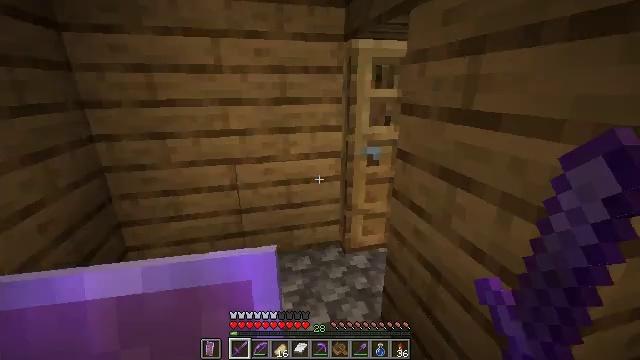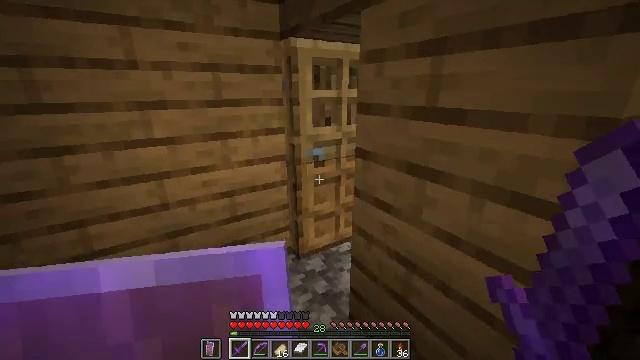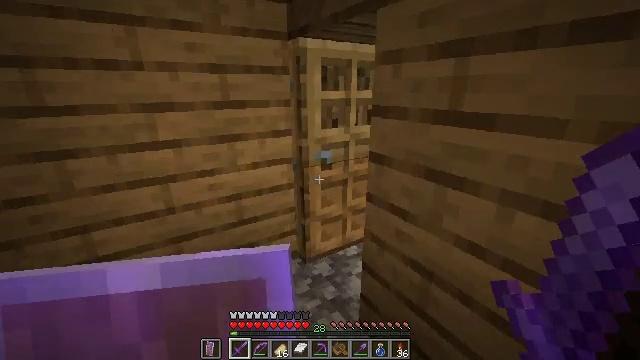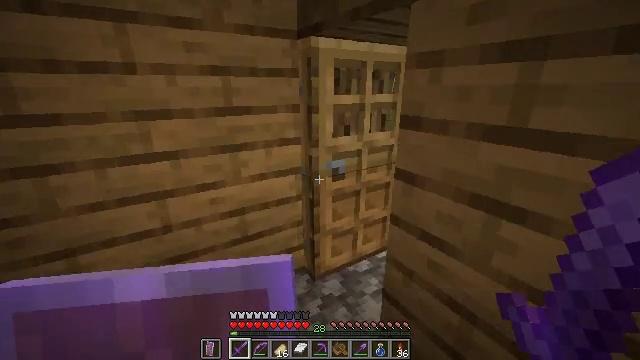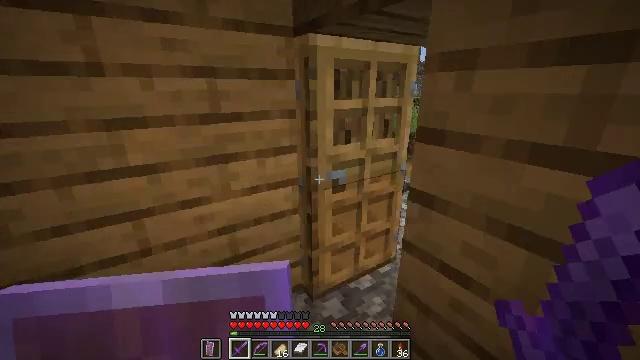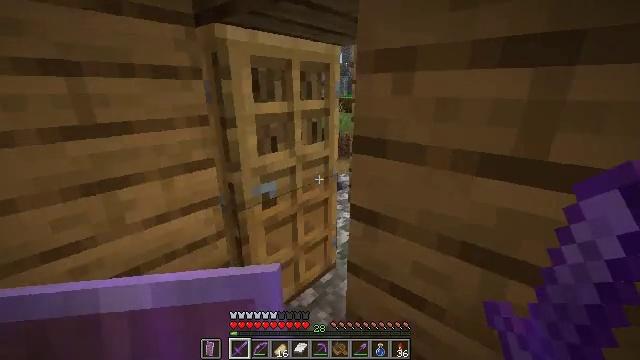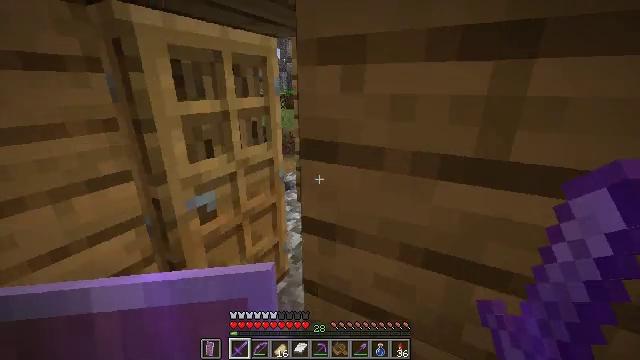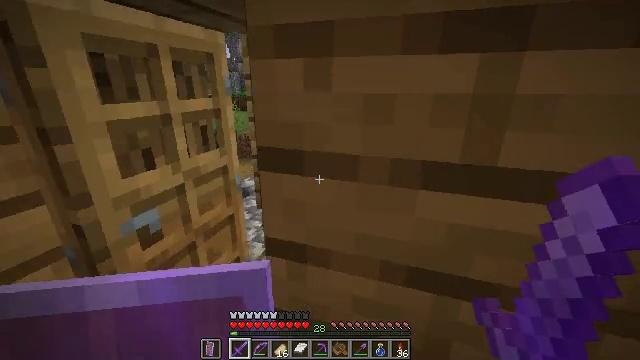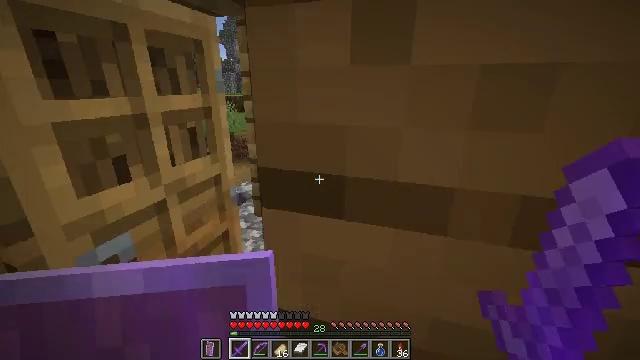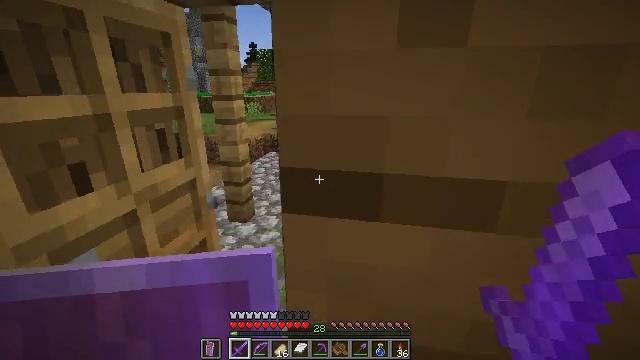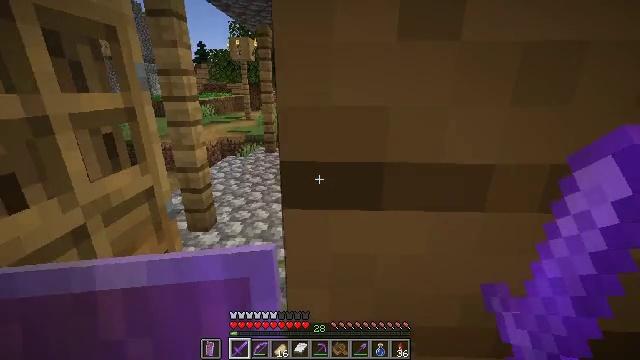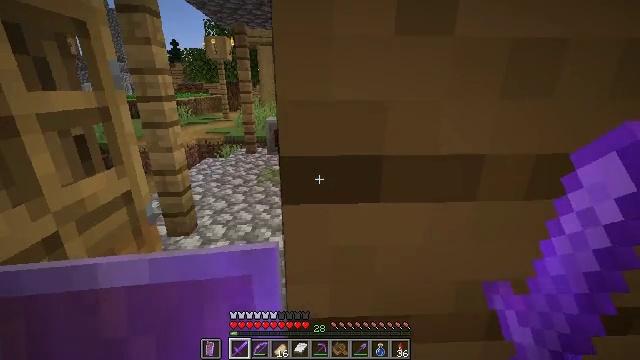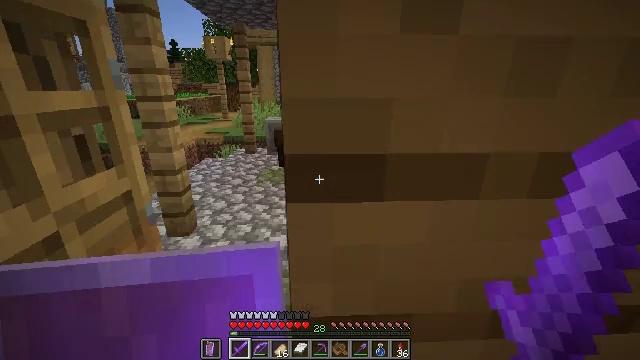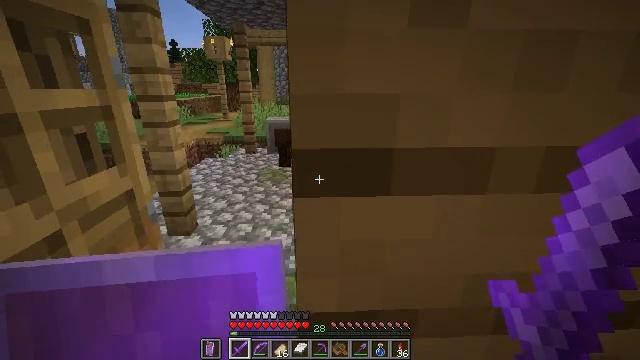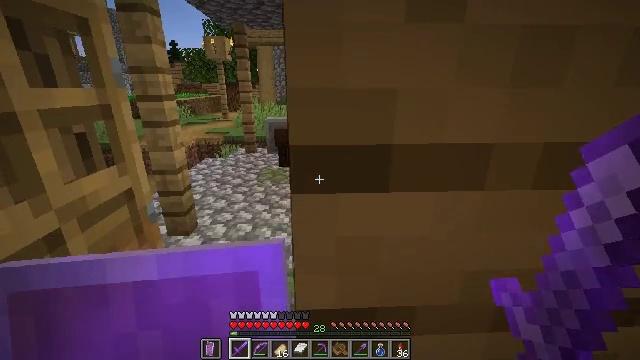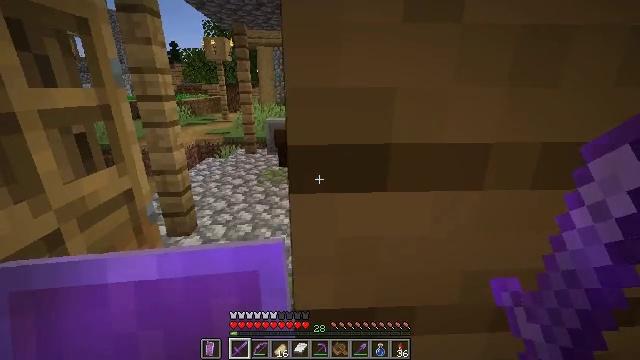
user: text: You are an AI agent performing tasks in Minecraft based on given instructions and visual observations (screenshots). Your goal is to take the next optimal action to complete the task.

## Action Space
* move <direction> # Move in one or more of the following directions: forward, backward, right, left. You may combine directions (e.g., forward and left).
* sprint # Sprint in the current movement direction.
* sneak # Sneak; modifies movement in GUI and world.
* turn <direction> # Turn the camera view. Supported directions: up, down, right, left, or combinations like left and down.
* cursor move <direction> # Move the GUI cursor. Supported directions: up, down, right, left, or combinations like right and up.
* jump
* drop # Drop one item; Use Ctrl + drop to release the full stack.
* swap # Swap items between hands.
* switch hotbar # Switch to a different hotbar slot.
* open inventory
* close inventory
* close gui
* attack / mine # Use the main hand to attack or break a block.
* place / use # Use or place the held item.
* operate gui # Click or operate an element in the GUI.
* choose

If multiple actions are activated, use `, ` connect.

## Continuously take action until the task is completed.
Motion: motion action
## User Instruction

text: Collect some oak leaves.
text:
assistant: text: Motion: move forward and move left, turn right
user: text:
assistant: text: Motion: move forward
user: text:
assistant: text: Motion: move forward
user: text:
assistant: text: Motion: move forward, turn right
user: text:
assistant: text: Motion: move forward, turn right
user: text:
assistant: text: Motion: move forward, turn right
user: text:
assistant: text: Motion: move forward, turn right
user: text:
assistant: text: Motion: move forward
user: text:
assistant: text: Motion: move forward, turn right
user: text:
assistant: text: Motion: move forward, turn right
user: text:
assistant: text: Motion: move forward, turn right
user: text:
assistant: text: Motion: move forward
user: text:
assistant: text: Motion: move forward
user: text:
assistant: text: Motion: move forward
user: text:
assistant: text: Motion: move forward
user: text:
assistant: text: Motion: move forward
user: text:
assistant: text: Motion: move forward and move left
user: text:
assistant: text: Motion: move forward and move left
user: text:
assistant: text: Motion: move forward and move left
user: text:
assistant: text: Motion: move forward and move left
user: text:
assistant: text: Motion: move forward
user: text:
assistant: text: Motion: move forward
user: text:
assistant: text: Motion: move forward
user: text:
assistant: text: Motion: move forward
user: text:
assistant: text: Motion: move forward
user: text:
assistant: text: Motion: move forward
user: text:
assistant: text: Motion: move forward, turn left
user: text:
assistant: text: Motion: move forward
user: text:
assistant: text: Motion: move forward
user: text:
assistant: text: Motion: move forward